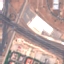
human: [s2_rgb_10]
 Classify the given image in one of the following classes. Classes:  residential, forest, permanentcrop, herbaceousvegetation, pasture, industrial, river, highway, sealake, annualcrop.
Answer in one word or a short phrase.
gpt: Highway